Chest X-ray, AP view. Patient: 48 years old, sex M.
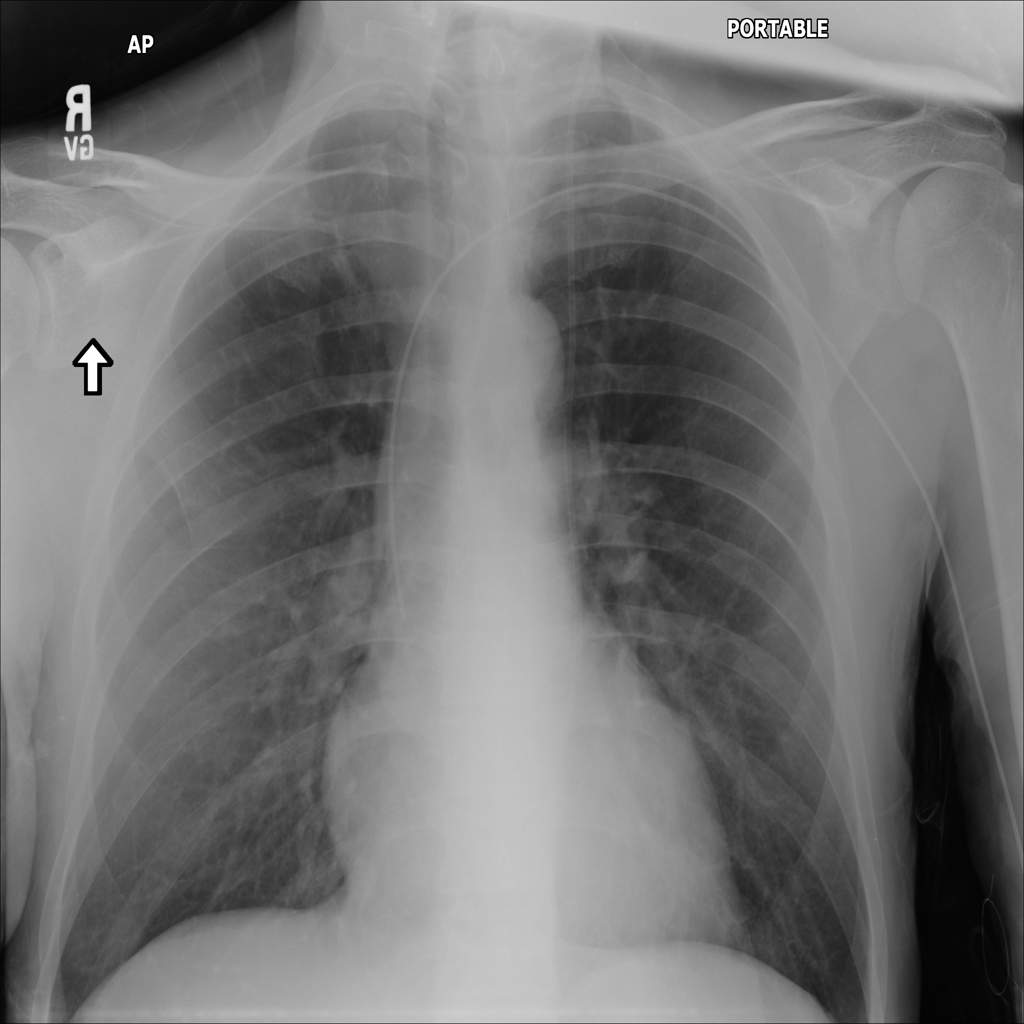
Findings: No Finding